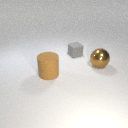
large brown metal sphere to the right of small gray rubber cube